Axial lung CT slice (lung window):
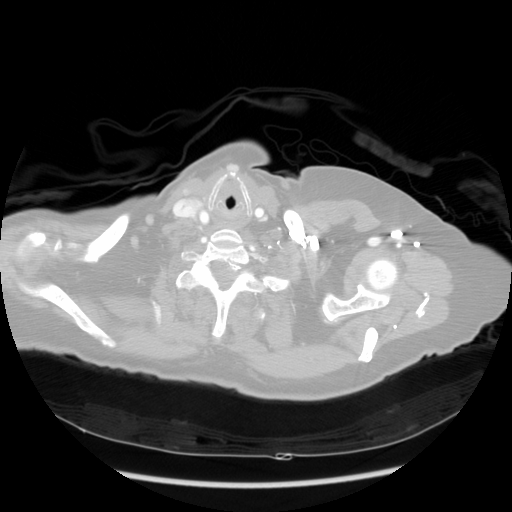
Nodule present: no